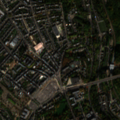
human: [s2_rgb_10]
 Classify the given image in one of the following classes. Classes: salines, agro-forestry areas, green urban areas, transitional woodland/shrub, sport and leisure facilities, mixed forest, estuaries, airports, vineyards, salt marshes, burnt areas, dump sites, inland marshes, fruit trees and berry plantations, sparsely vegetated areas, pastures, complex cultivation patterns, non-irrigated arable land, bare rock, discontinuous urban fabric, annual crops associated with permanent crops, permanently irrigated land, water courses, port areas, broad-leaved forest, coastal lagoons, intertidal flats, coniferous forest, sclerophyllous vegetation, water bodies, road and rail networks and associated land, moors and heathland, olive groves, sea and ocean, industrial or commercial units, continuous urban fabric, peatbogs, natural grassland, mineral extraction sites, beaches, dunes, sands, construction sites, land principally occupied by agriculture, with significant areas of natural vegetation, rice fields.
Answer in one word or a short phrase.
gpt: continuous urban fabric, discontinuous urban fabric, green urban areas